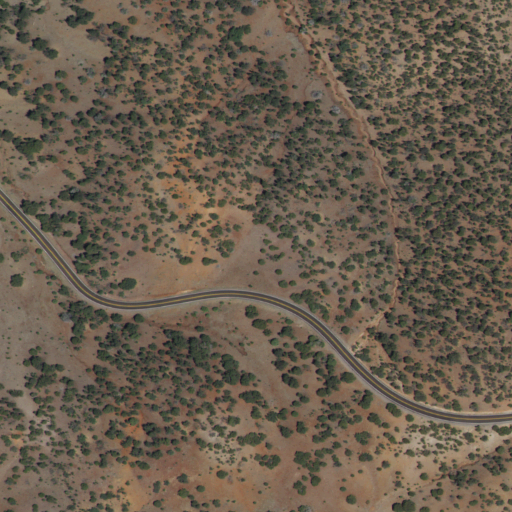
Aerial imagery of mountain in New Mexico named Little Red Hill containing evergreen forest and shrub